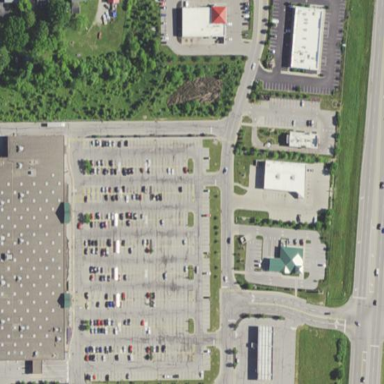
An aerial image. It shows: Retail area.